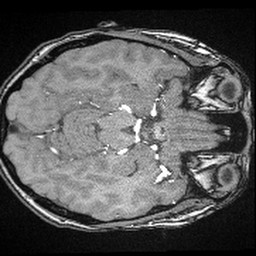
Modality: angio
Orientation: axial
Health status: ill
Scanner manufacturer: siemens
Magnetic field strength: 1.5 T
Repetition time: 0.024 s
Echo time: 0.007 s